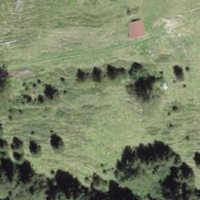
EUNIS habitat code: 23
Species observed at this site:
Aculepeira ceropegia